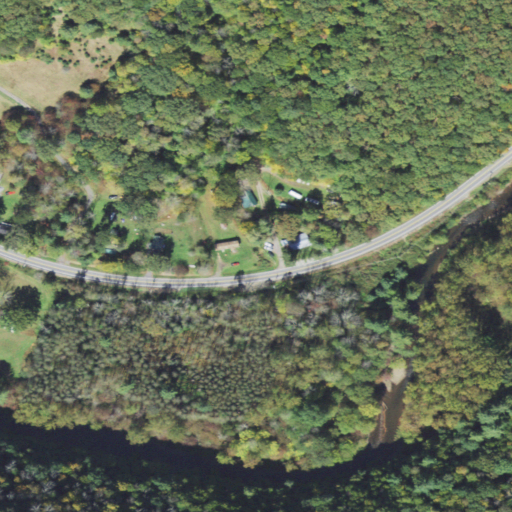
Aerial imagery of valley in Pennsylvania named Dry Hollow containing deciduous forest, mixed forest, open development, pasture, medium intensity development, evergreen forest, low intensity development, herbaceous wetlands, and high intensity development